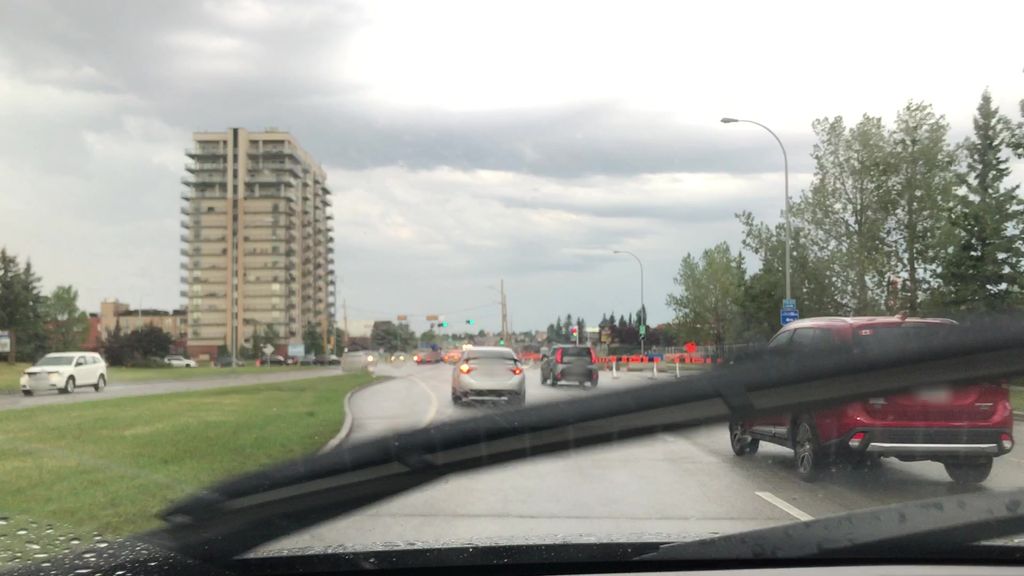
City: edmonton